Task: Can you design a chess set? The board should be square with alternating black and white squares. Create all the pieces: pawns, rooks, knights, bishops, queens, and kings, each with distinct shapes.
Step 3281:
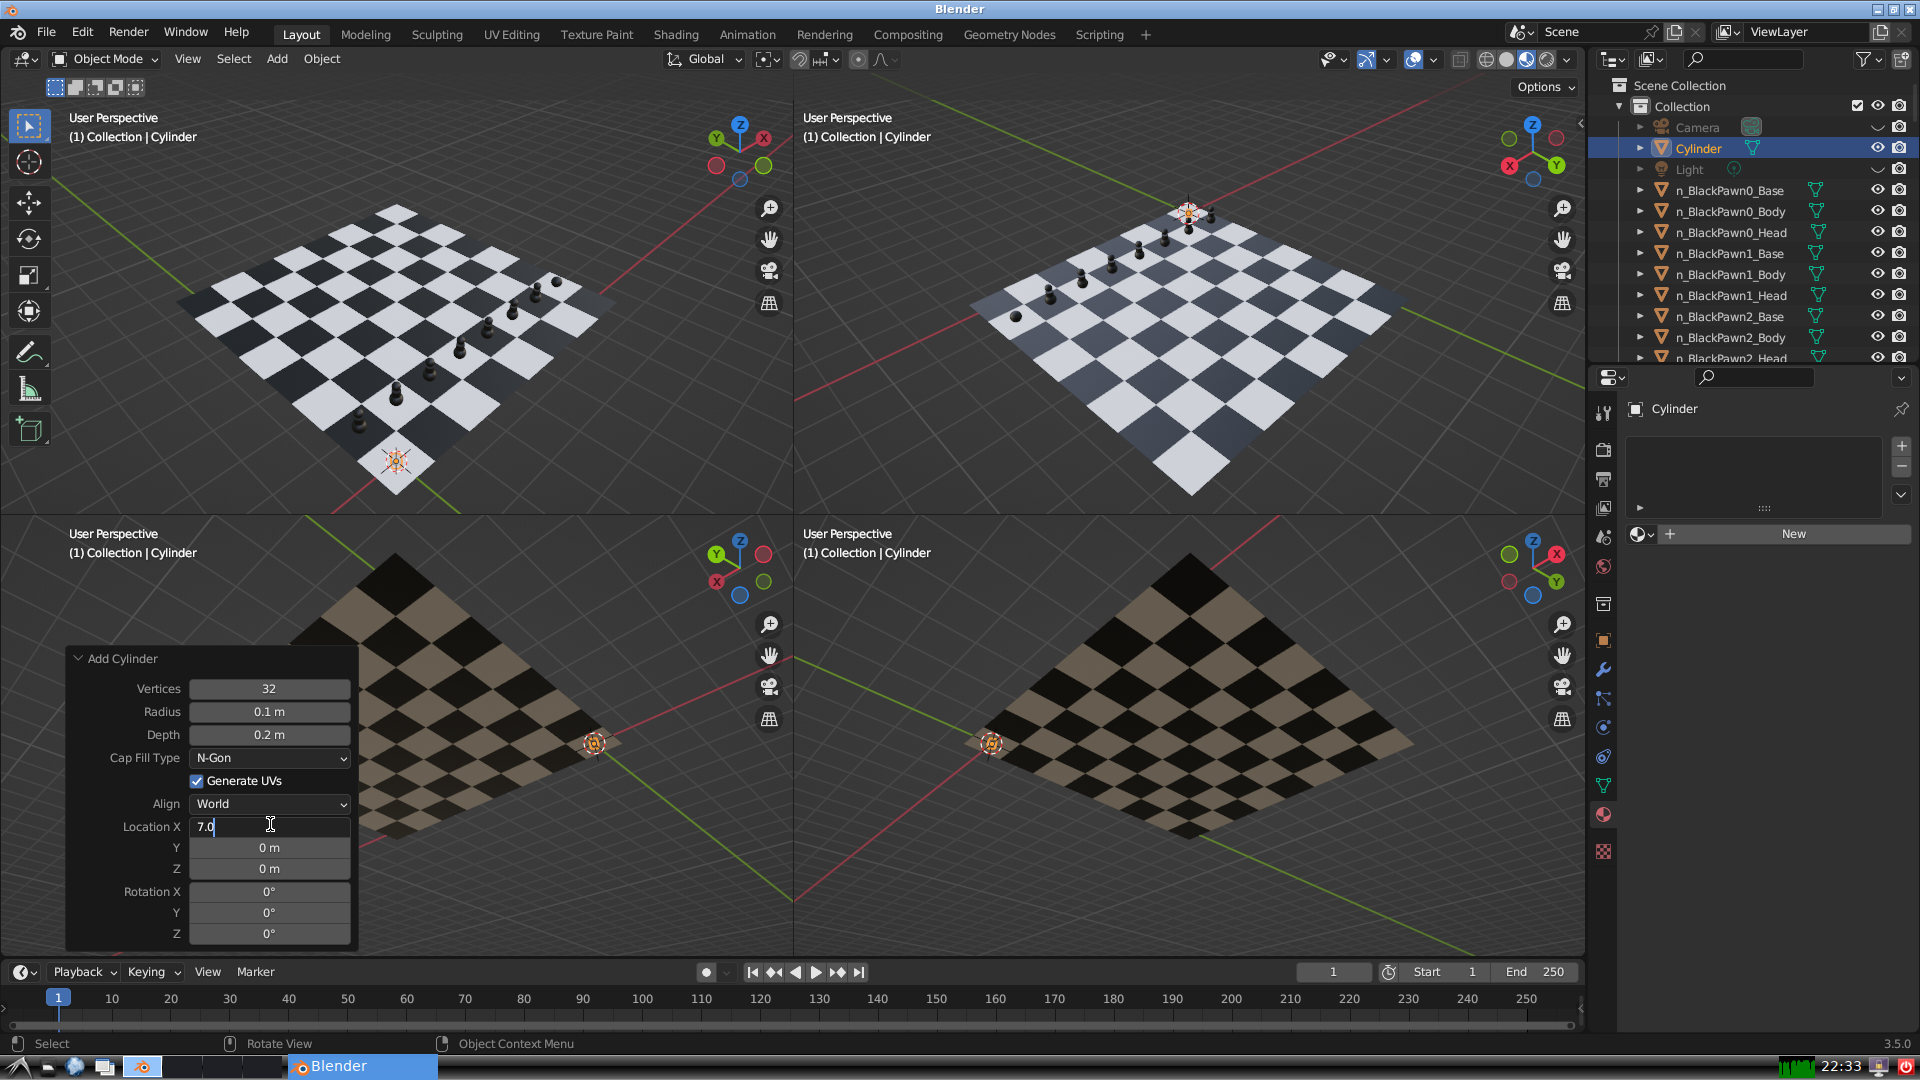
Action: {"key_press": ['Return']}